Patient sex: F
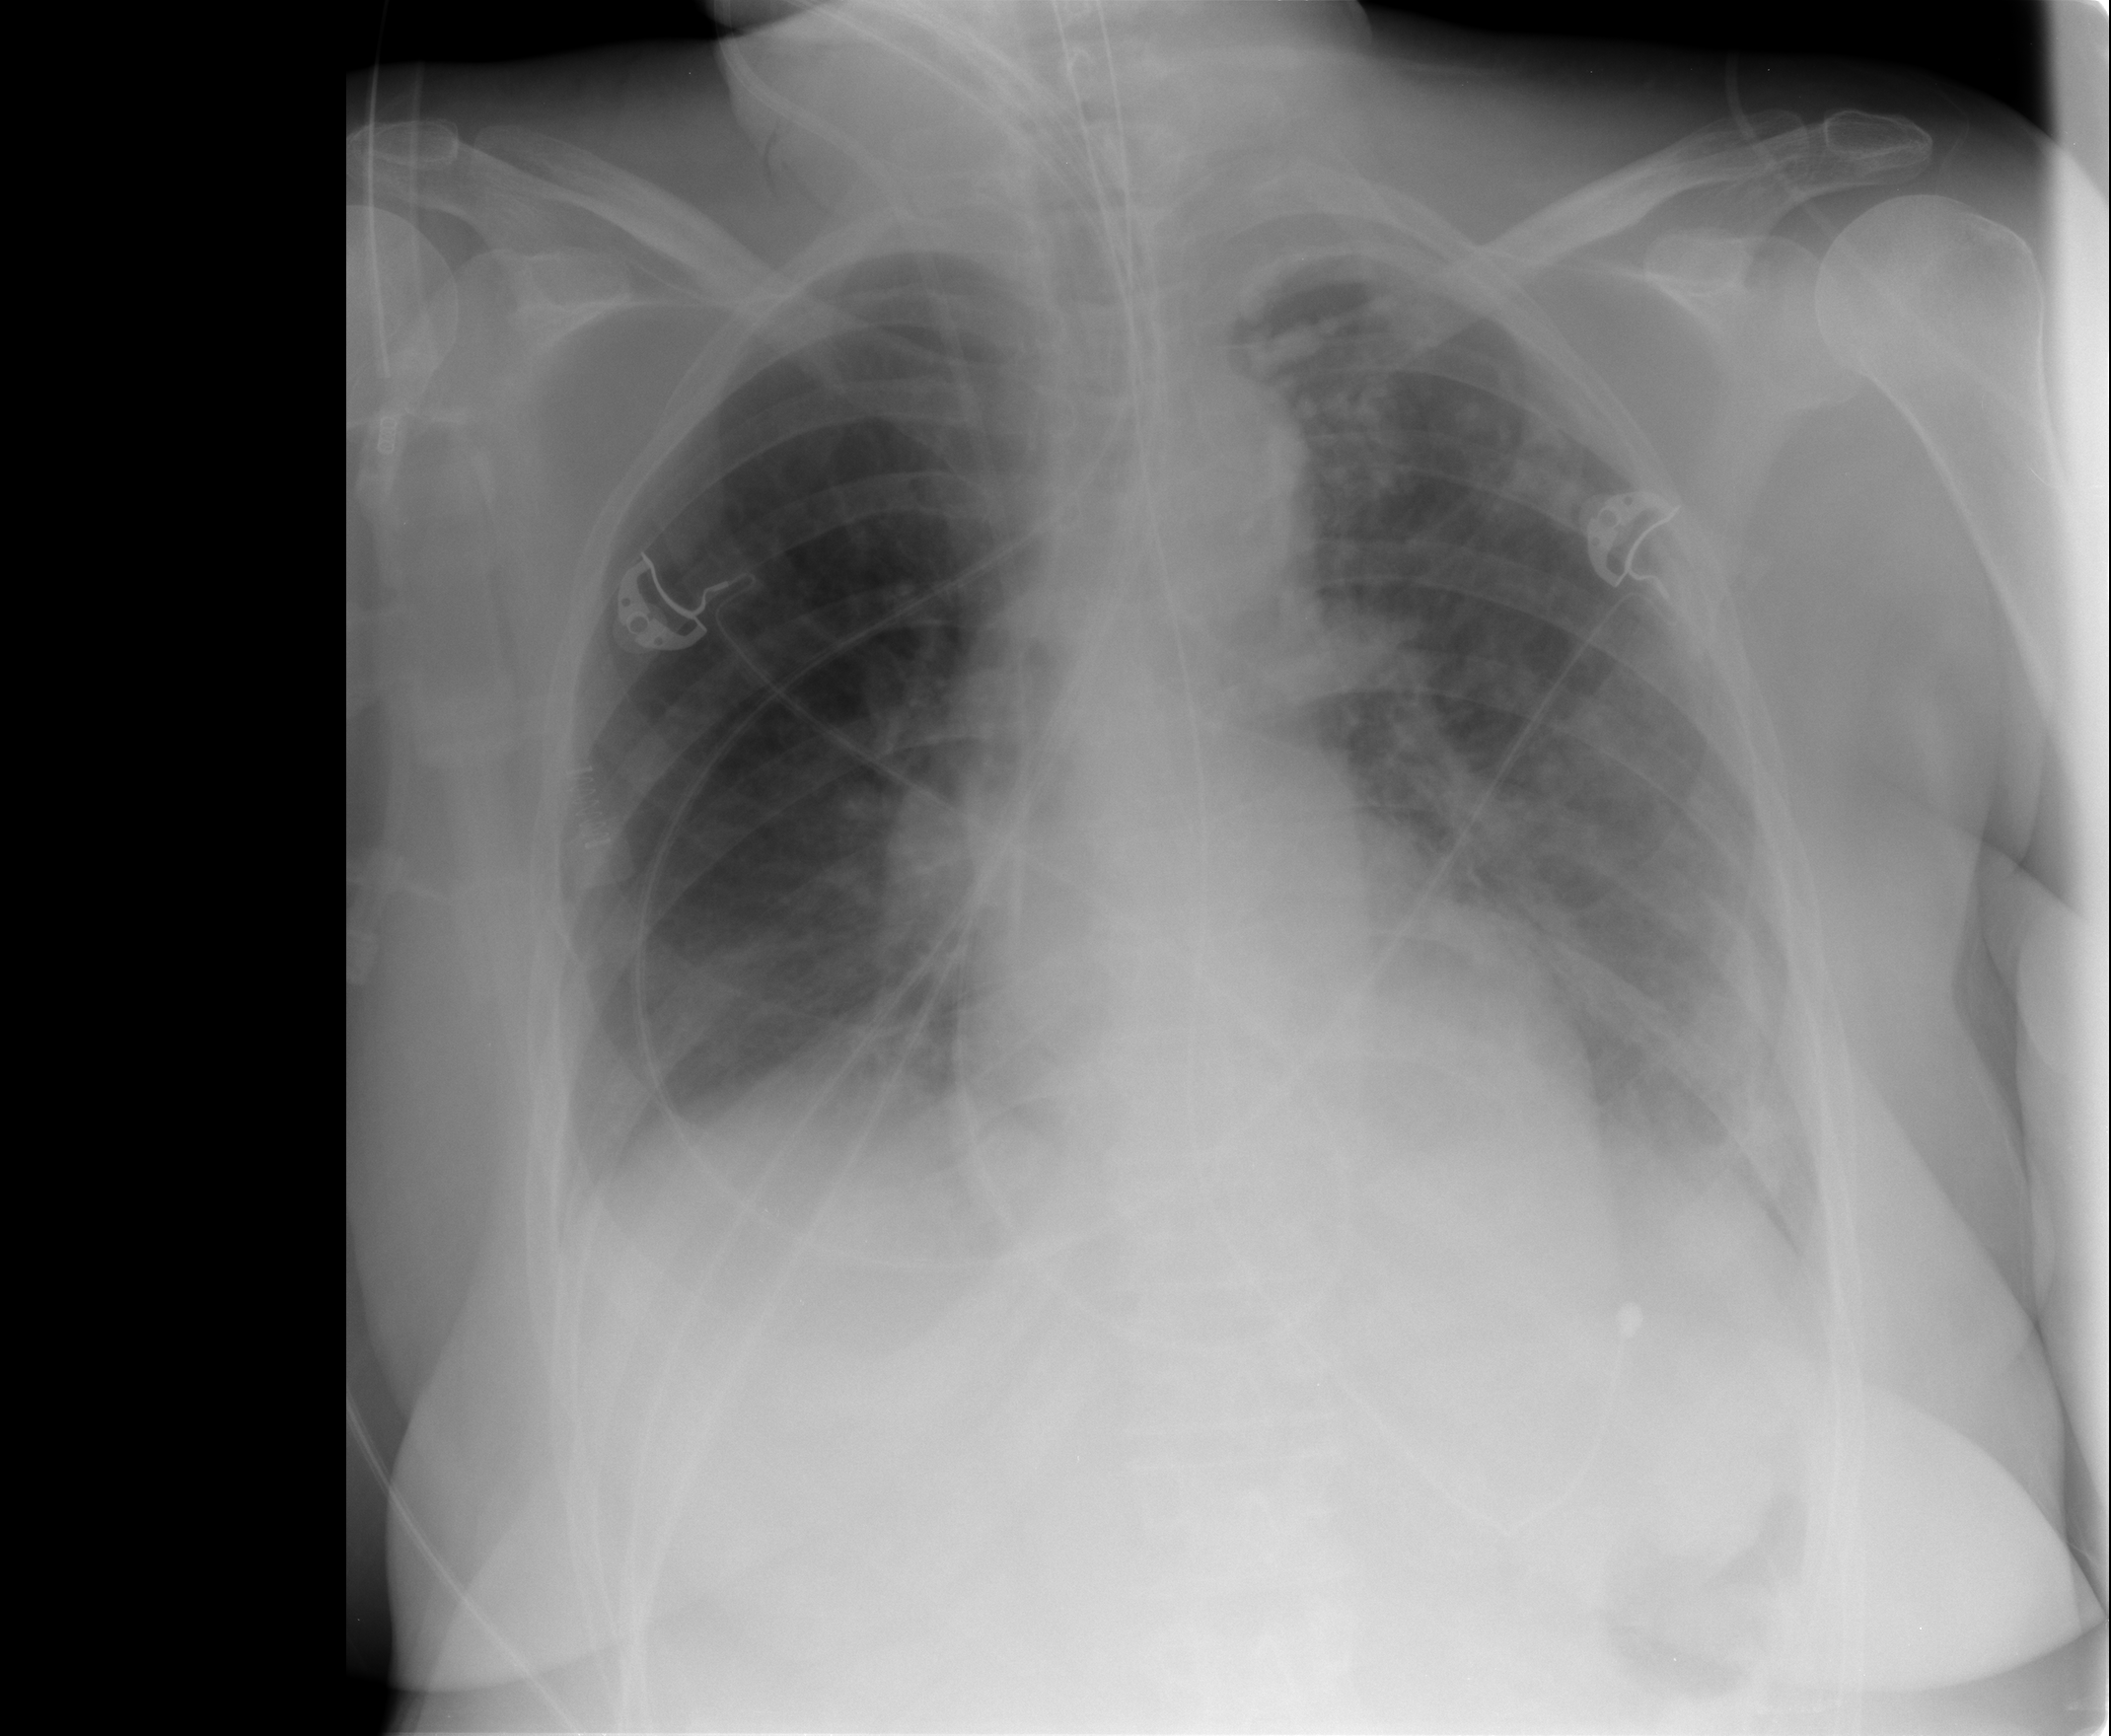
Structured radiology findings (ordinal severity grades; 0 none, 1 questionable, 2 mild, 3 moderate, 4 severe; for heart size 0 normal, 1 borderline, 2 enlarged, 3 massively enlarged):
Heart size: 0
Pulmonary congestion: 2
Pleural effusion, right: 2
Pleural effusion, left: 2
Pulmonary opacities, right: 0
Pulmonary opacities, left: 2
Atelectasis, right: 2
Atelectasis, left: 2